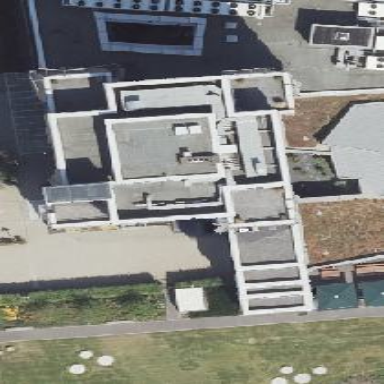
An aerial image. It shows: Grey apartments with flat roof.